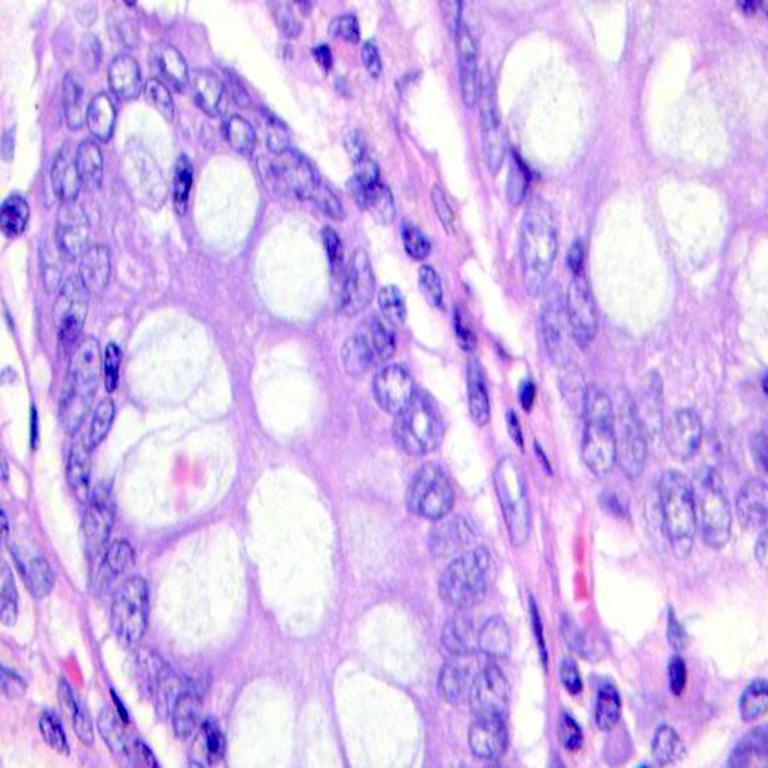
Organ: colon
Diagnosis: benign